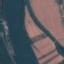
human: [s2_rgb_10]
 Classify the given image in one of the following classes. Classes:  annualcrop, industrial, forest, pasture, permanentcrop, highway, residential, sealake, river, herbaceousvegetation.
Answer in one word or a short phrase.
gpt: River